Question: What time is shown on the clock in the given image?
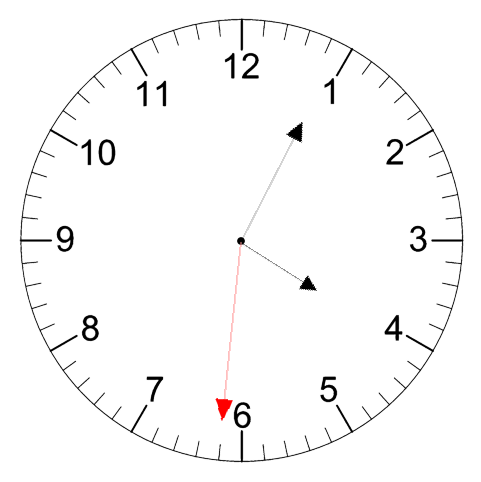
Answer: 04:04:31